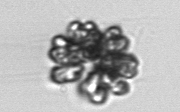
Label: Corymbellus